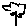
Label: flower